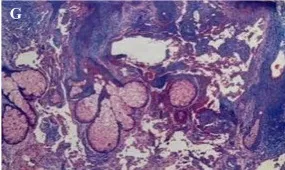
Pathological assessment.
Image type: pathology (pas)